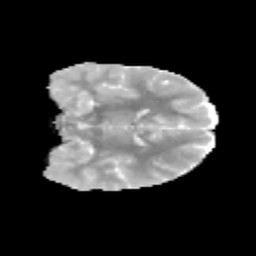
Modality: MD
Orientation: coronal
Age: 11
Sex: male
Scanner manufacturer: siemens
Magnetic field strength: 3 T
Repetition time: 3.8 s
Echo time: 0.07 s